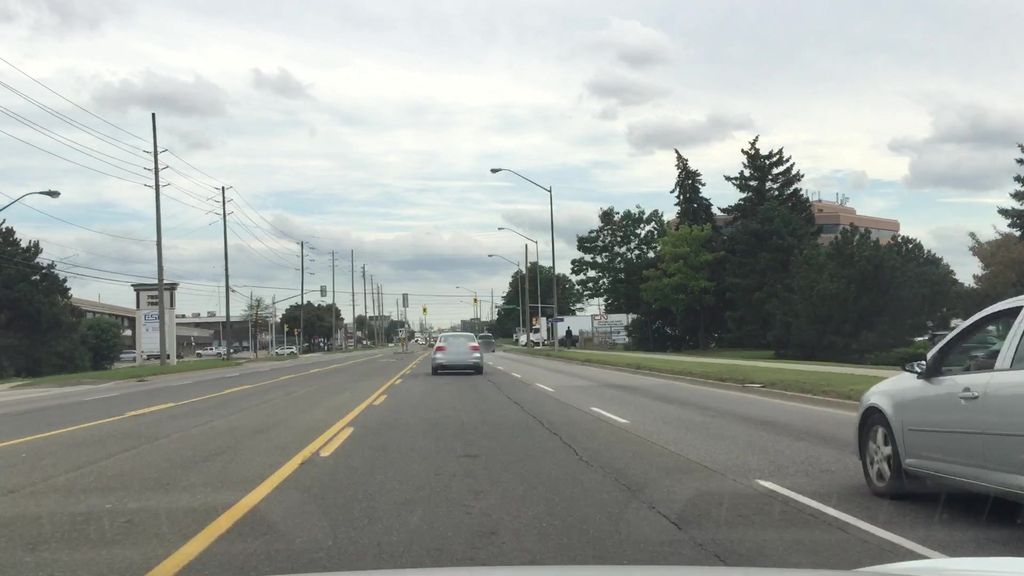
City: toronto